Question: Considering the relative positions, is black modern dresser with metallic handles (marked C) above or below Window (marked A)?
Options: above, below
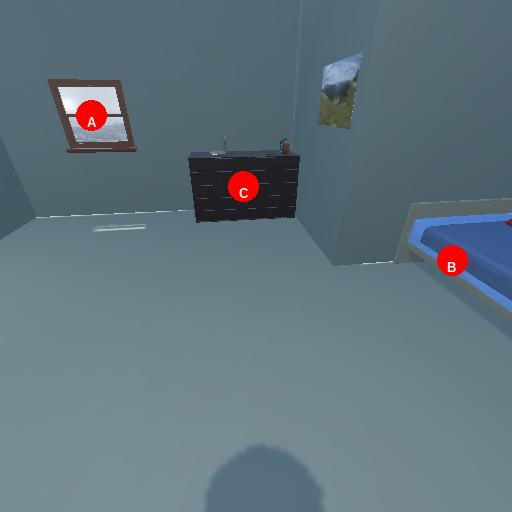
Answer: above